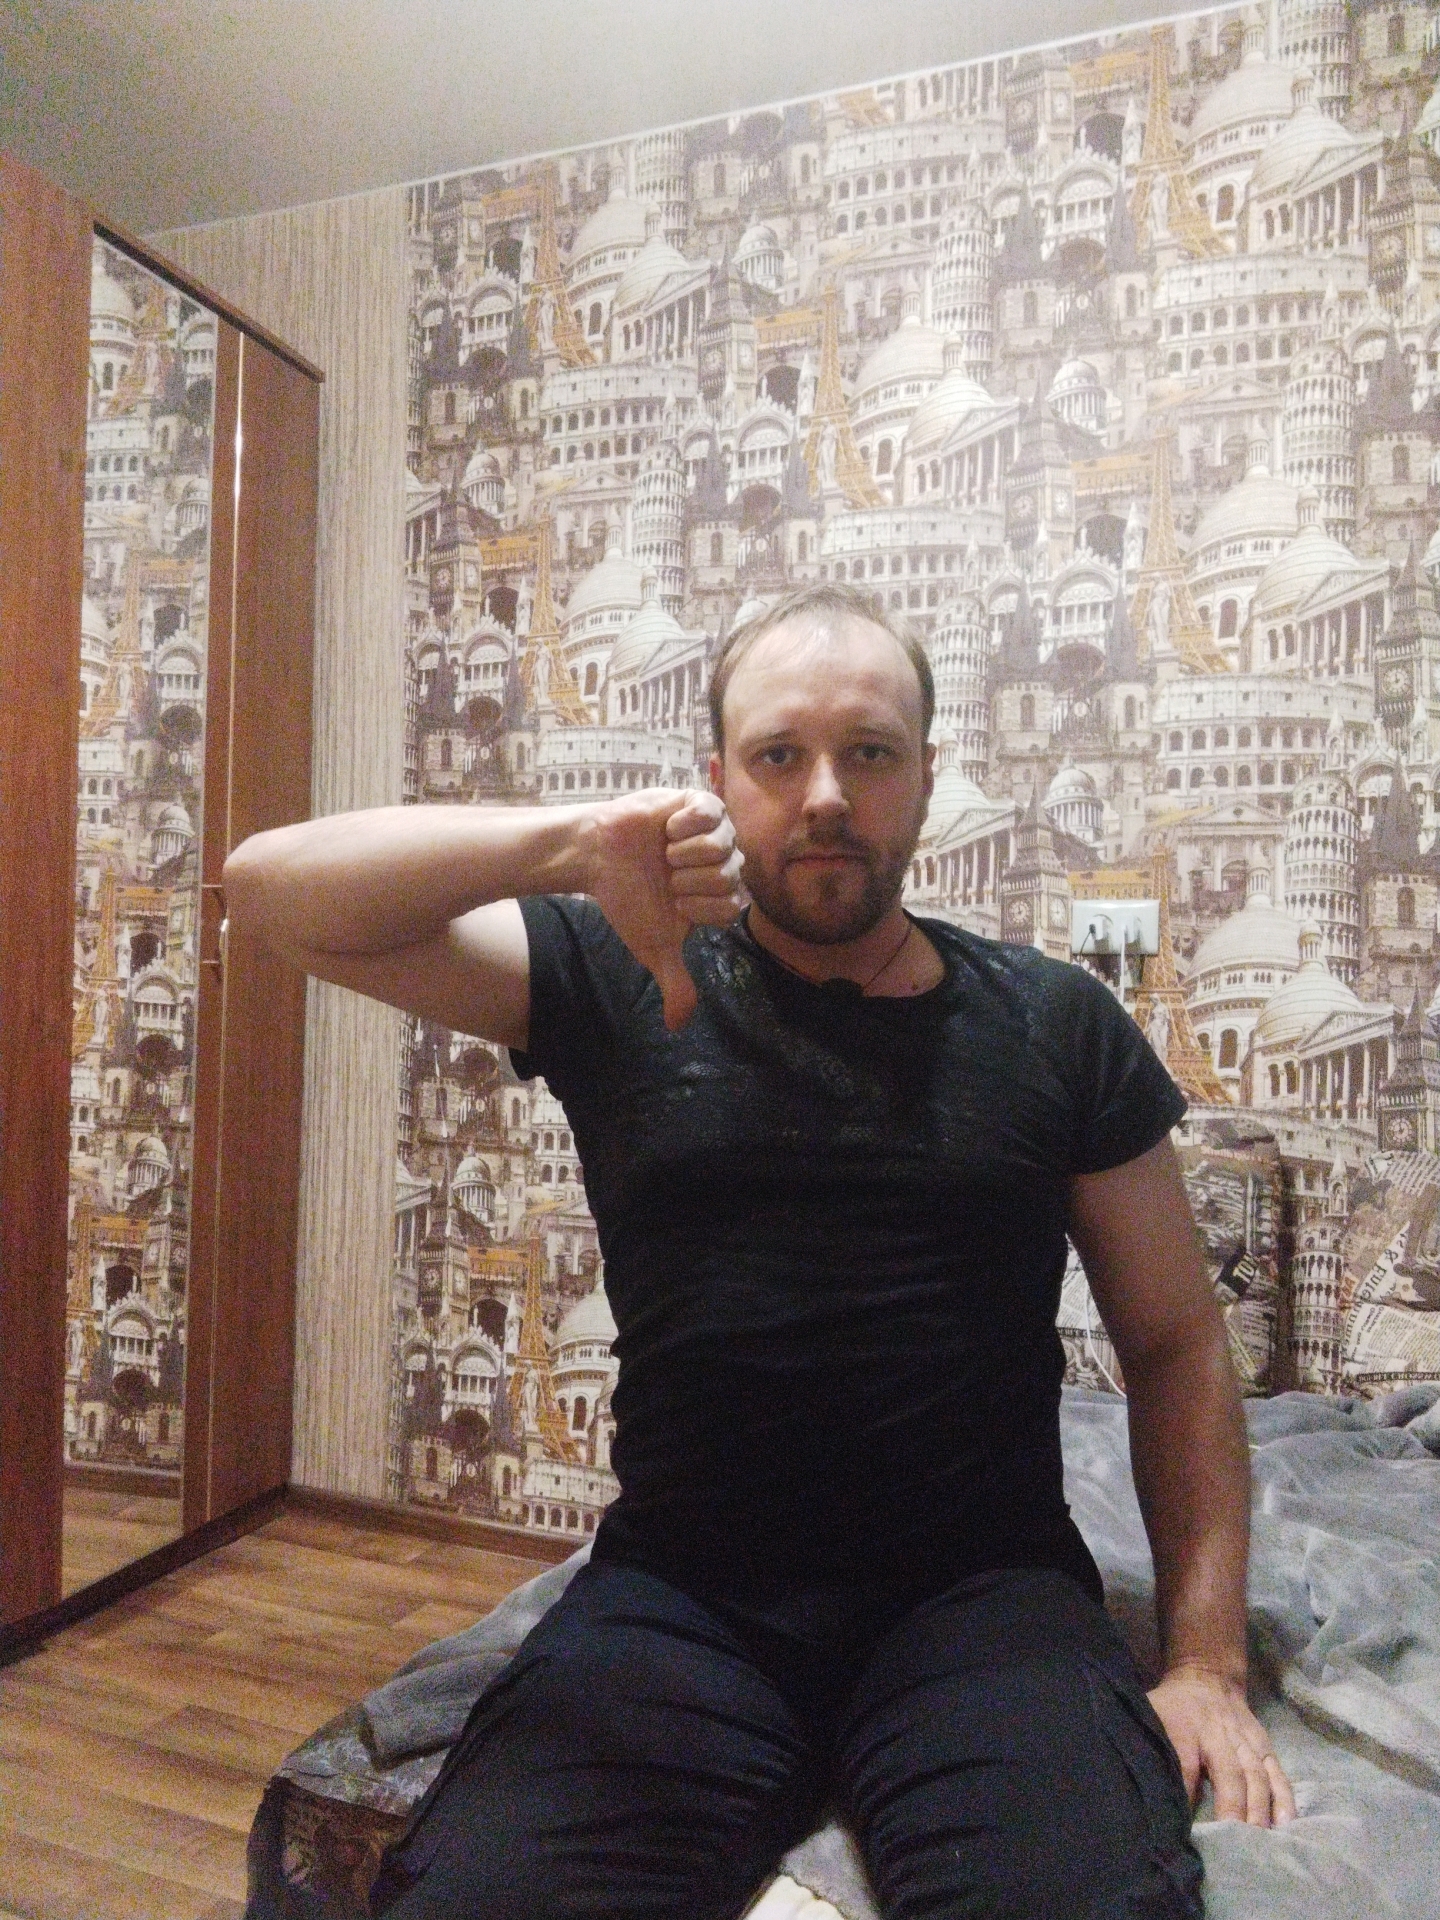
Label: noise